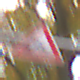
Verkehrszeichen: Ufer
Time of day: Midday
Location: Outdoor (Nature)
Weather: Overcast
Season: NotSpecified
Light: Natural